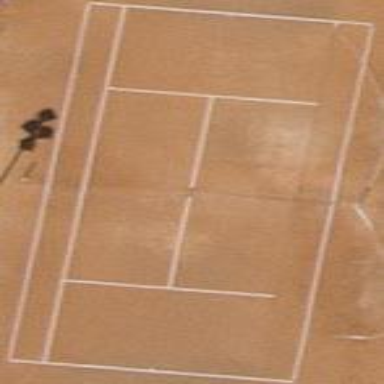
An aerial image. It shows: Tennis court on the leisure land pitch.